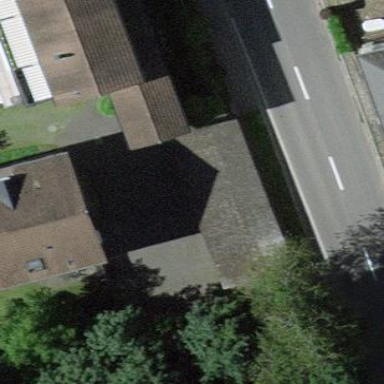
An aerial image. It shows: View of roof of building.